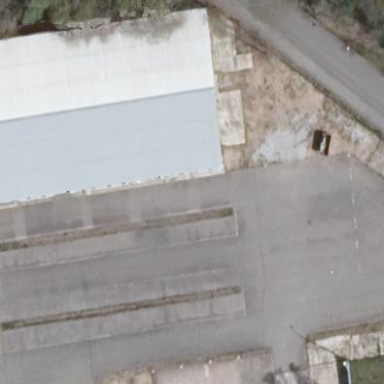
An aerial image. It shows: Industrial building.